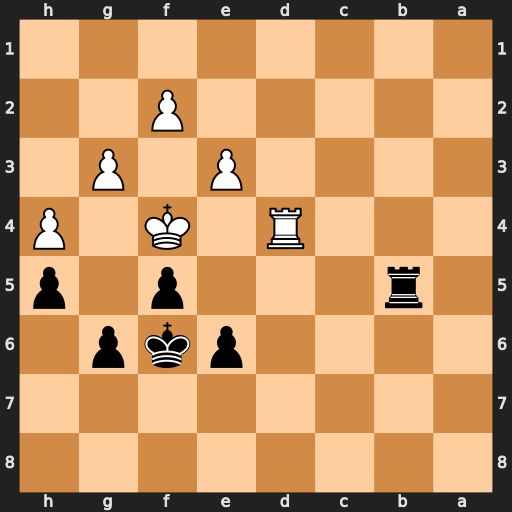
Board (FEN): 8/8/4pkp1/1r3p1p/3R1K1P/4P1P1/5P2/8
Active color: b
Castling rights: -
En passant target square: -
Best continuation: e5+ Kf3 exd4